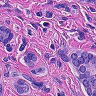
Metastatic tissue present: yes